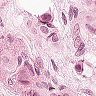
Metastatic tissue present: yes